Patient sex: M
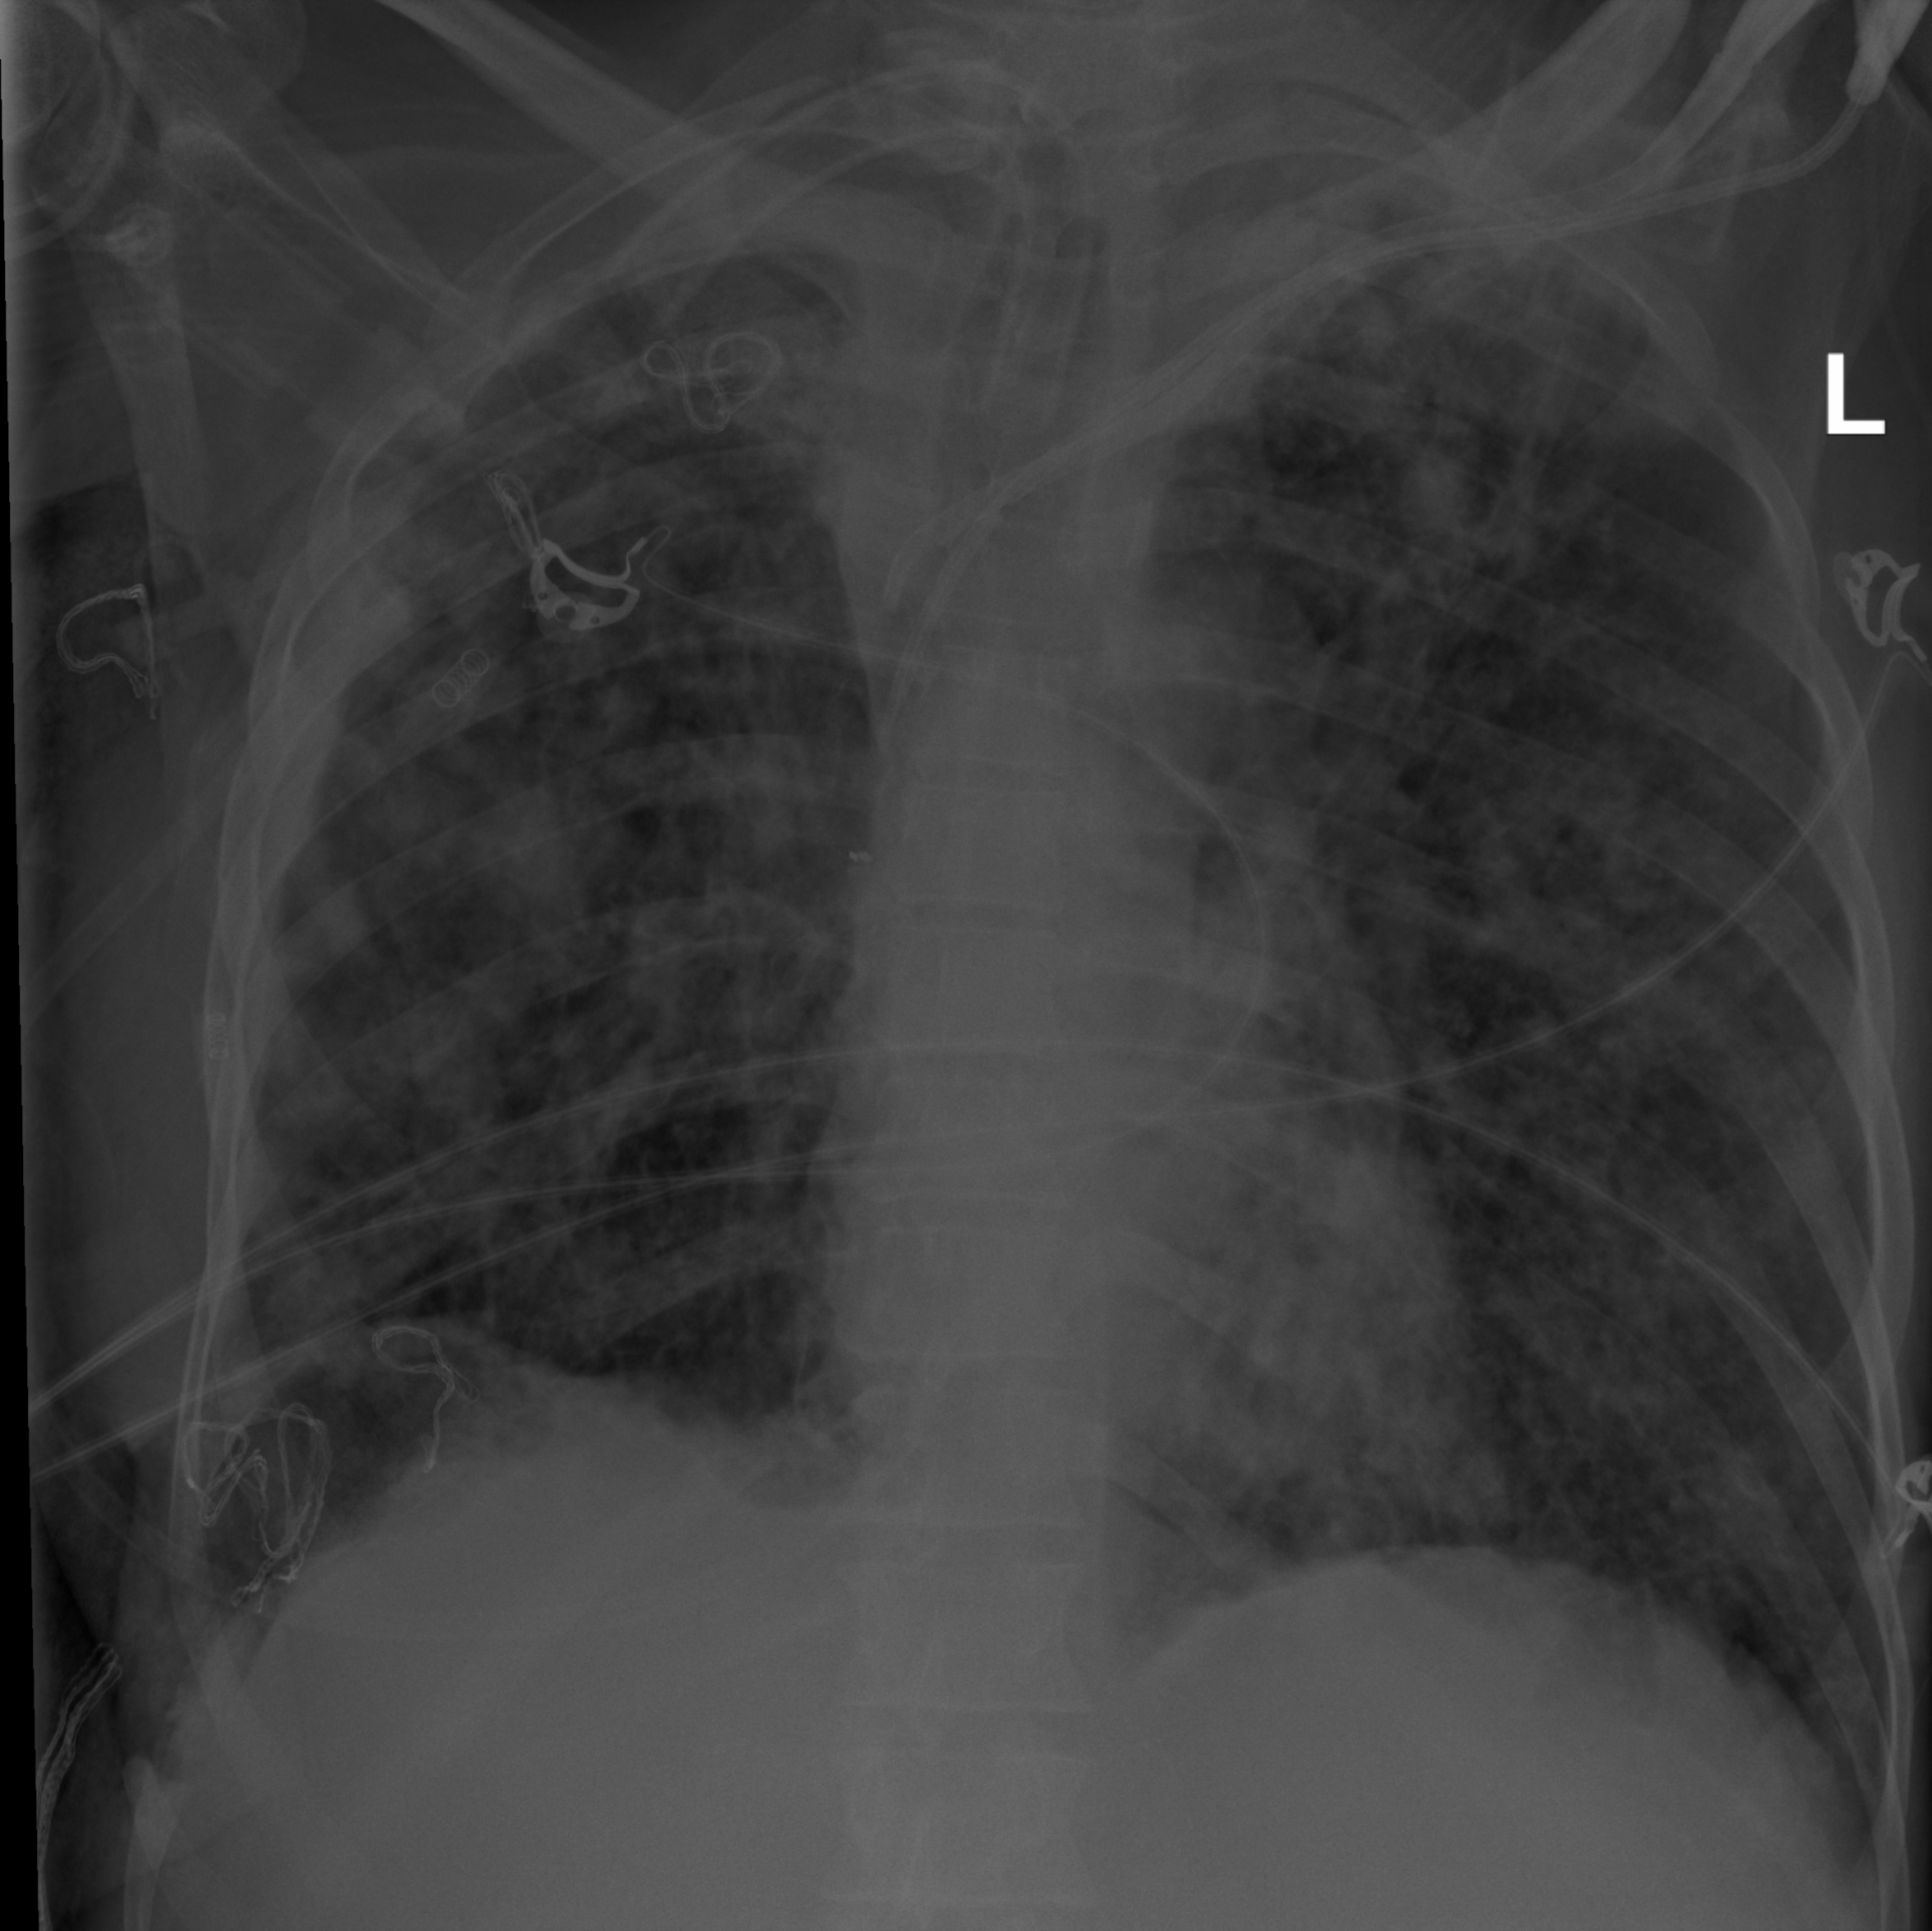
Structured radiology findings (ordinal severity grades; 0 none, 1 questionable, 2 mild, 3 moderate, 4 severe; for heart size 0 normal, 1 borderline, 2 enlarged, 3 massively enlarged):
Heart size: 0
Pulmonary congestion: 2
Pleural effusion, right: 2
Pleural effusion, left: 0
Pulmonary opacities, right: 3
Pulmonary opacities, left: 3
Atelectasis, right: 3
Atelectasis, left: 3